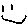
Label: smiley face